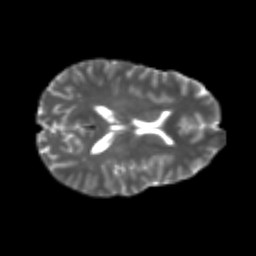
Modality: T2w
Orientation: axial
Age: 21
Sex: female
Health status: healthy
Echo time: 0.074 s